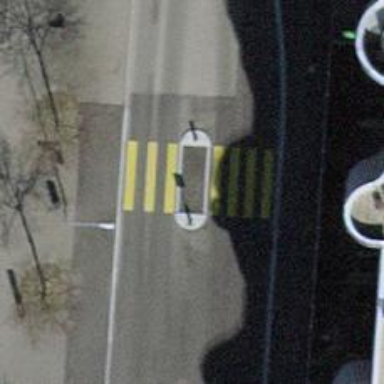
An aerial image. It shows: Asphalt footway with crossing island.